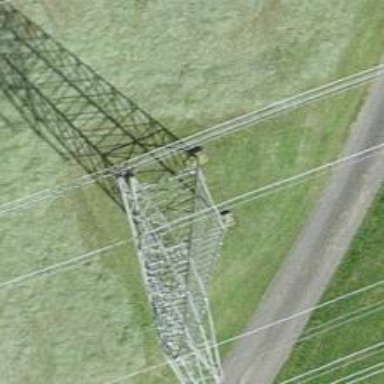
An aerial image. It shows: Power line in the image.